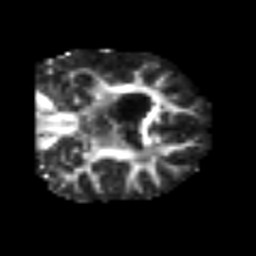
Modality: FA
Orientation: coronal
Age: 50
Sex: male
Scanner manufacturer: siemens
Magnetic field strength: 3 T
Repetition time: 6.1 s
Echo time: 0.101 s